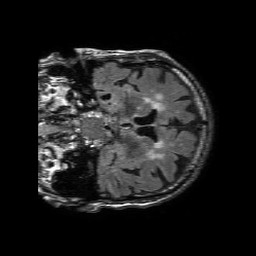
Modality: FLAIR
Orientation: coronal
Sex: male
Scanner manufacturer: philips
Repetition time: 11 s
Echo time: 0.125 s